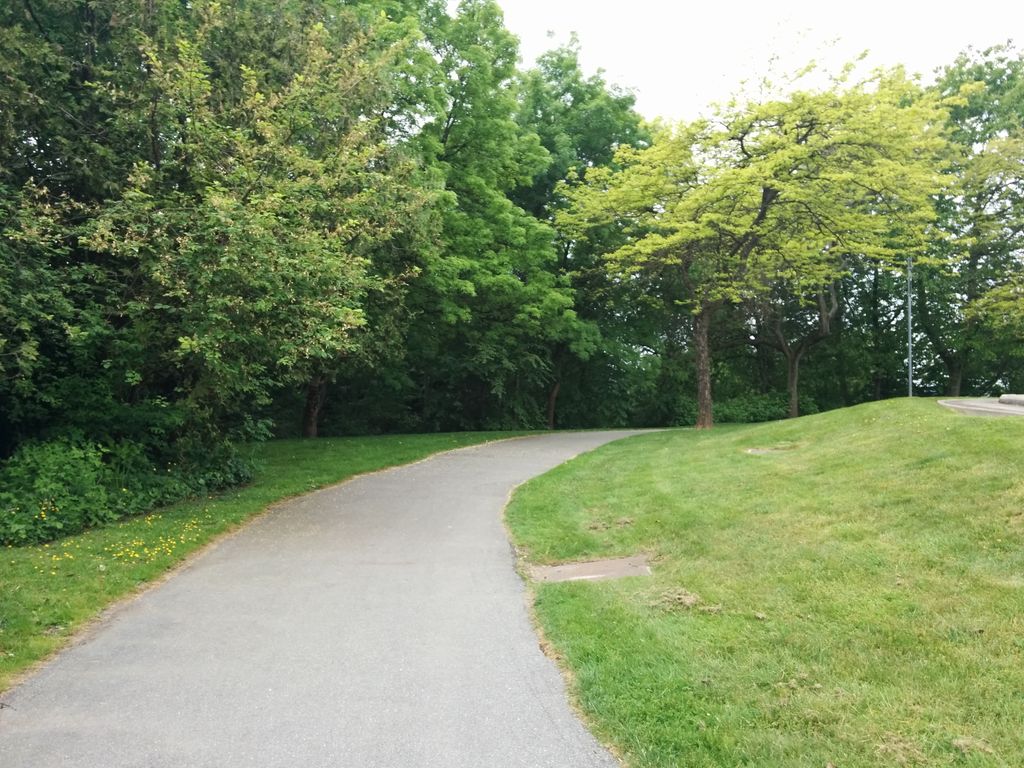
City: vancouver